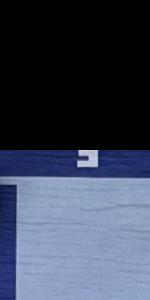
Label: Empty